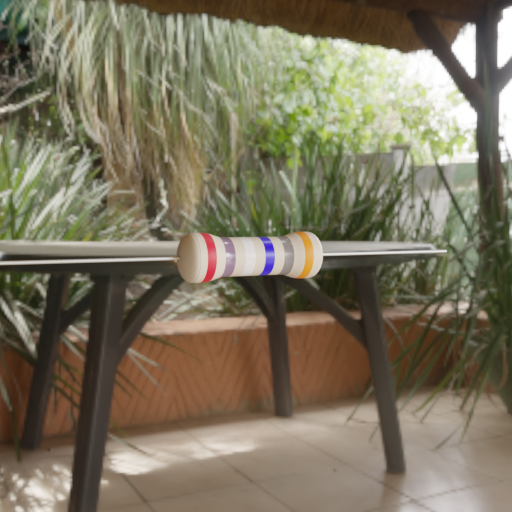
Resistor colour bands (in order): red, gray, white, blue, gray, orange